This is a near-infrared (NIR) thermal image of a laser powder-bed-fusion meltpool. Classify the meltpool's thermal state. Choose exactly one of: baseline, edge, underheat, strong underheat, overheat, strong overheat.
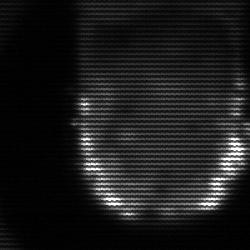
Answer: baseline